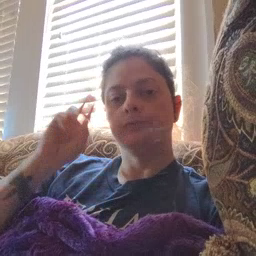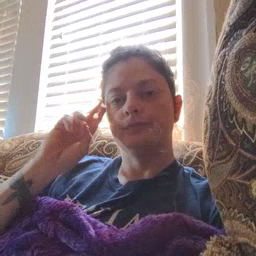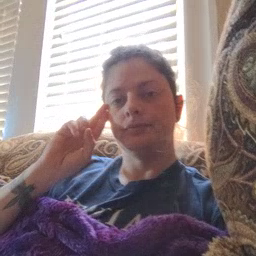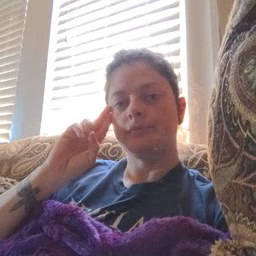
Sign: uncle